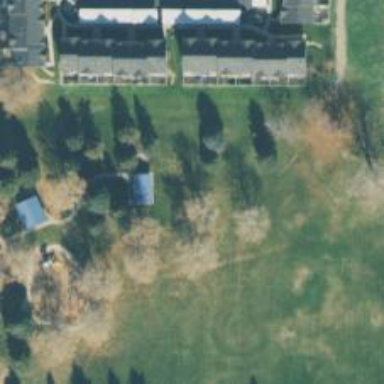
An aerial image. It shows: Disc golf basket.